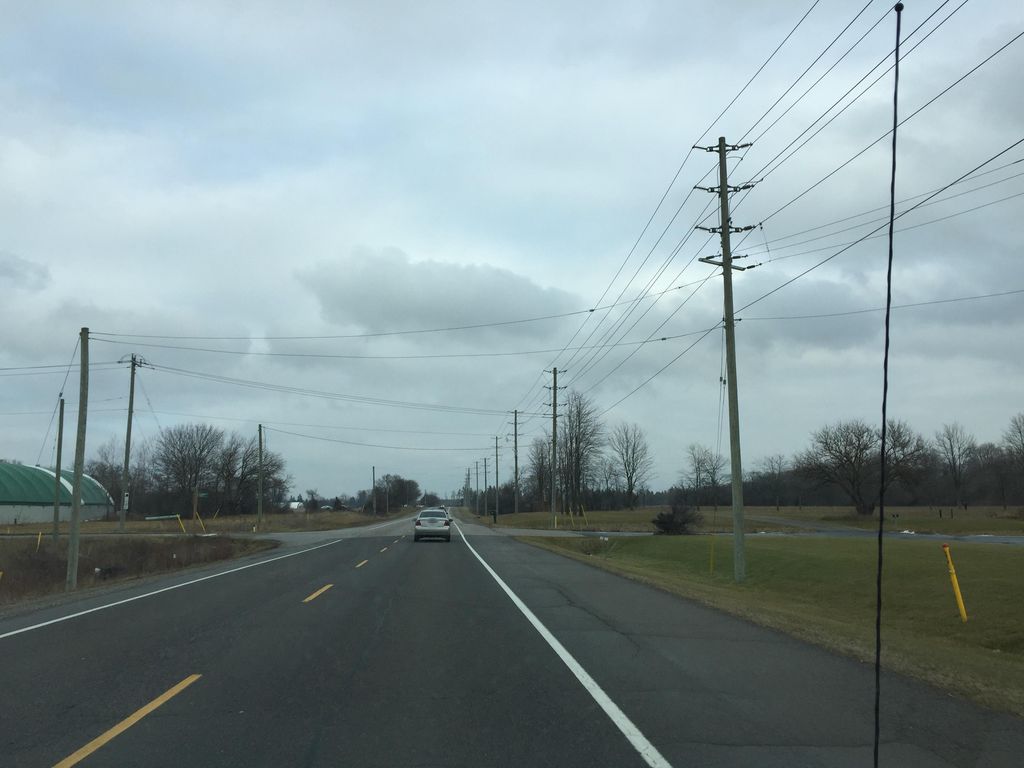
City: kitchener-waterloo